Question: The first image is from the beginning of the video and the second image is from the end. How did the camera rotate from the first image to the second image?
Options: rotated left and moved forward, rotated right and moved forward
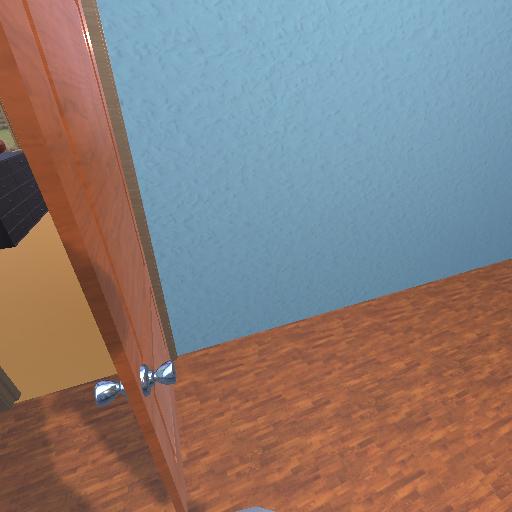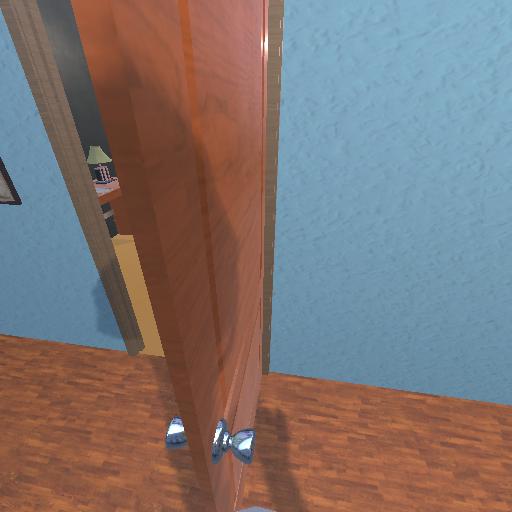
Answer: rotated left and moved forward